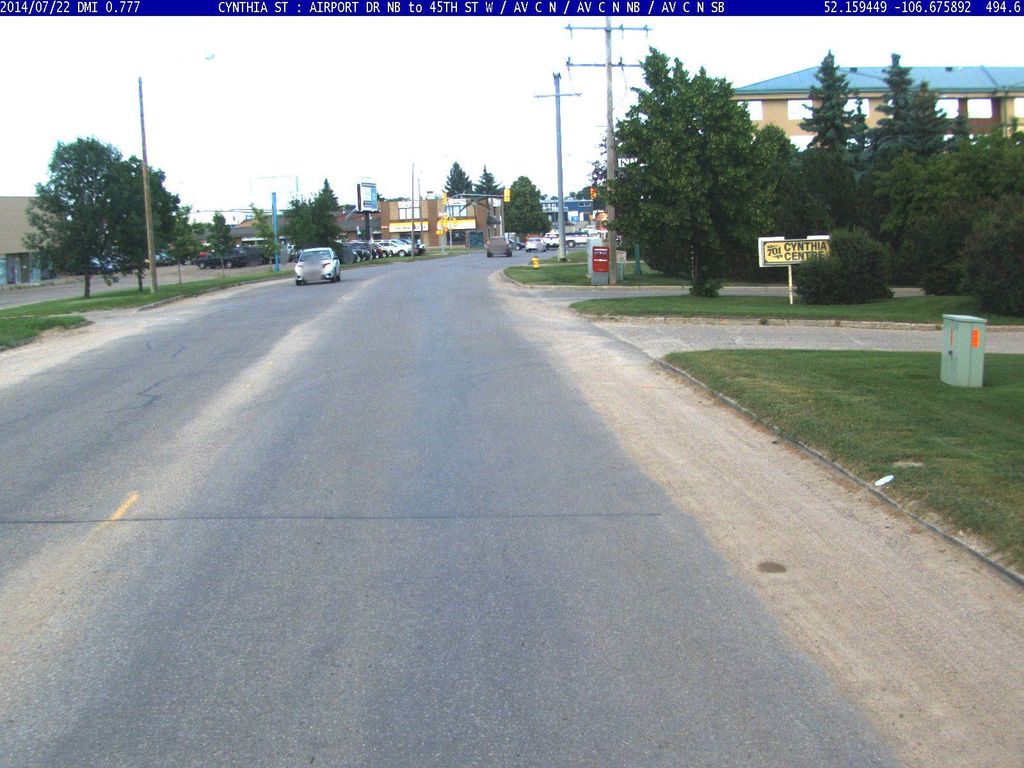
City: saskatoon